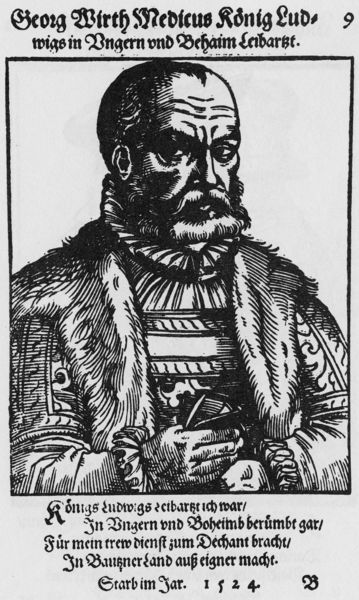
Titel: Bildnis des Georg Wirth
Künstler: Tobias Stimmer
Institution: (Seriendruck)
Schlagwörter: hand, kopf, mann, weiß, frisur, haar, mund, nase, ohr, profil, schwarz, stirn, blick, bart, hemd, augen, falten, gesicht, kragen, pelz, rahmen, spitze, tod, tot, vollbart, bildnis, halskrause, herr, hände, portrait, porträt, gewand, haare, mantel, reich, spitzen, fell, holzschnitt, schrift, grafik, graphik, könig, ernst, inschrift, glatze, deutsch, wange, name, buch, bayern, druck, druckgrafik, schraffur, radierung, stich, dreiviertel, text, überschrift, stirnfalten, arzt, krause, pelzkragen, runzeln, zahl, ziffer, mittelalter, wams, reichtum, gelehrter, kupferstich, ludwig, georg, neun, könig ludwig, grau schwarz, toto, böhmen, ärmel kragen, medicus, leibarzt, georg wirth, 1524, sterbejahr, felschriftl